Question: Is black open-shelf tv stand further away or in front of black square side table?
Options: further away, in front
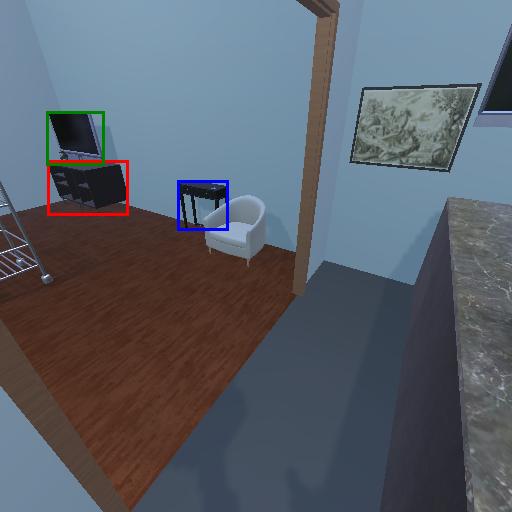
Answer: further away